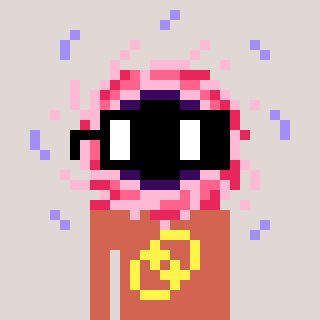
a pixel art character with square black glasses, a blackhole-shaped head and a peachy-colored body on a warm background